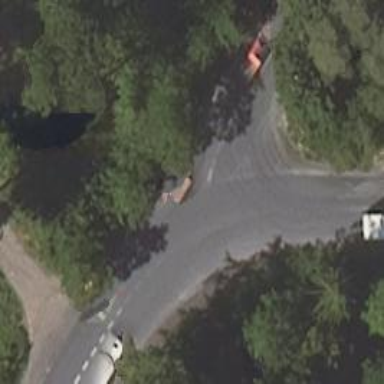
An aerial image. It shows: Road with "give way" sign.